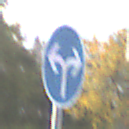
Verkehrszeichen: VorgeschriebeneFahrtrichtungRechtsOderLinks
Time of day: MorningAfternoon
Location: Outdoor (Urban)
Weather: PartlyCloudy
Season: NotSpecified
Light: Natural